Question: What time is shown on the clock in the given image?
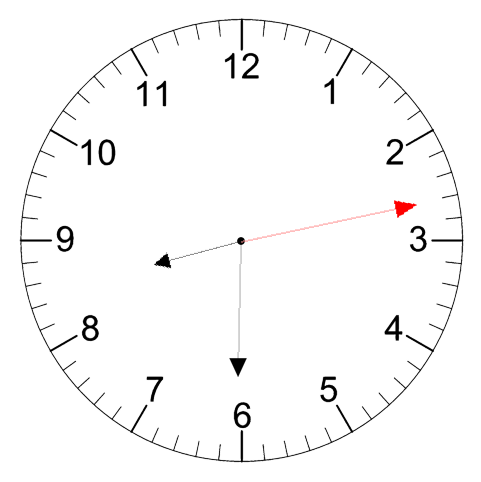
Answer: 08:30:13